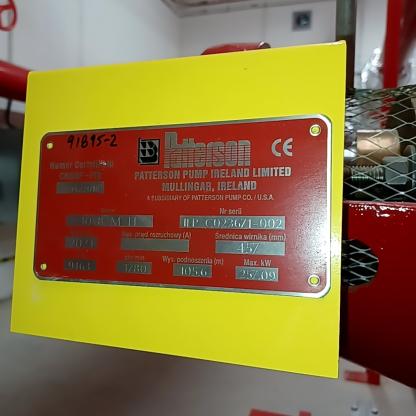
Klasa: tabliczka-znamionowa